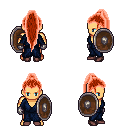
a pixel art fantasy rpg character, male body template, human, tanned skin, blue robe, red pants, red extra-long topknot hairstyle, metal gloves, maroon shoes, shield, four views (front, back, left, right), 2x2 character sprite sheet, small pixel art, hard edges, no anti-aliasing